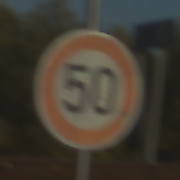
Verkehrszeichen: Geschwindigkeit50
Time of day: SunriseSunset
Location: Outdoor (RoadRail)
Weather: Clear
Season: NotSpecified
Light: Natural